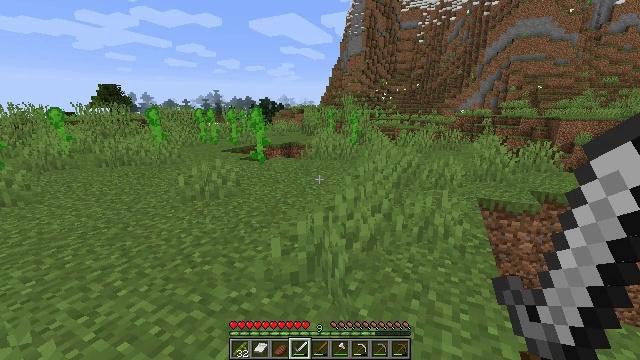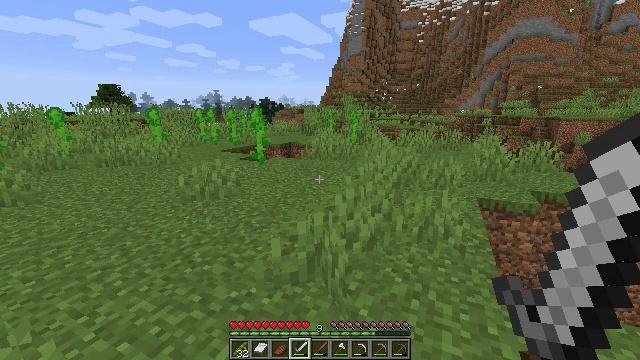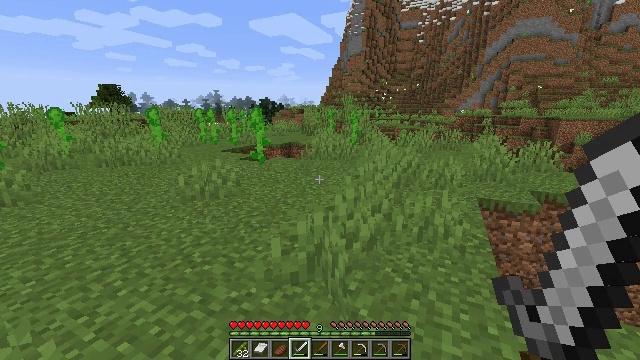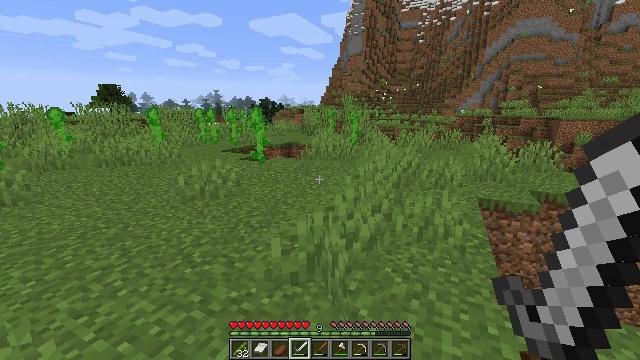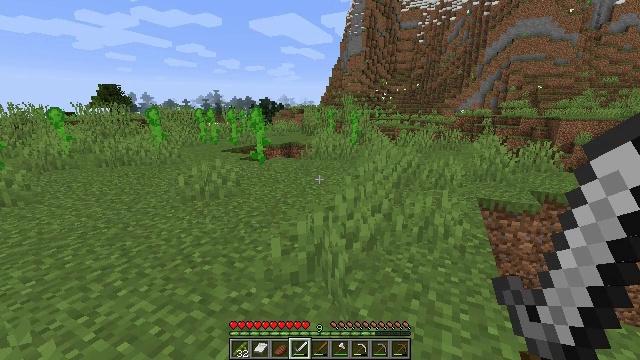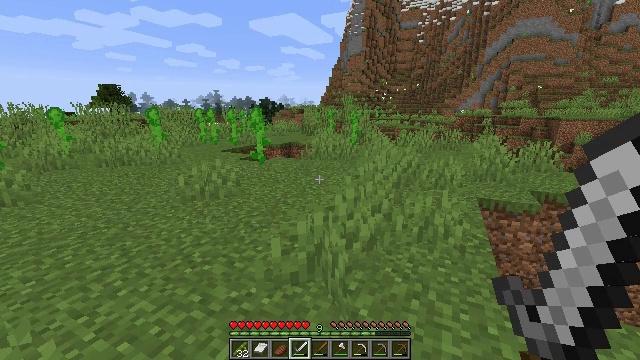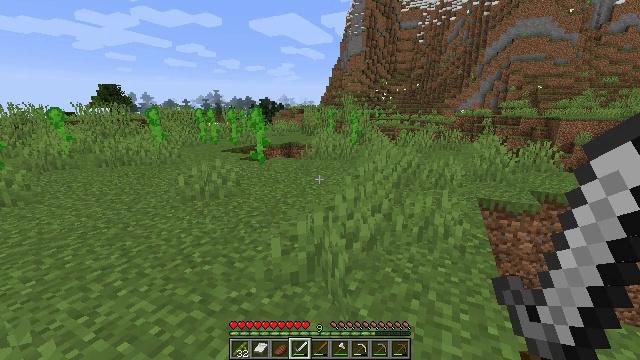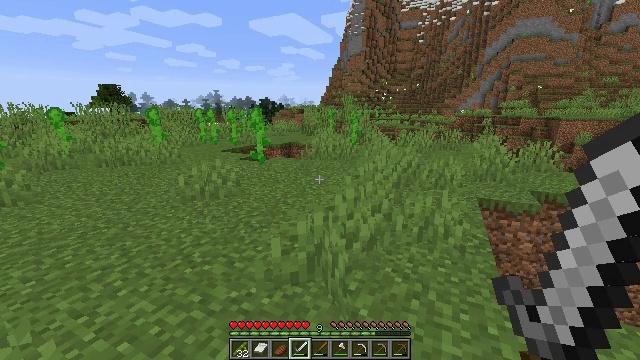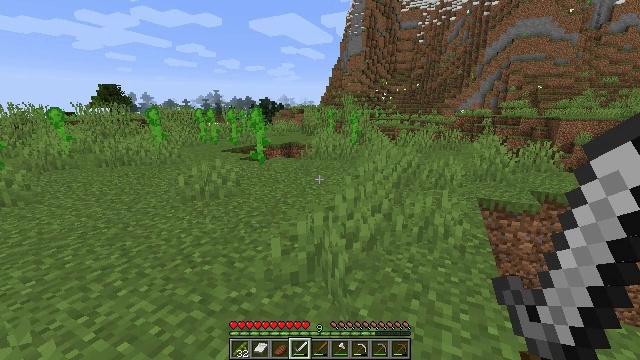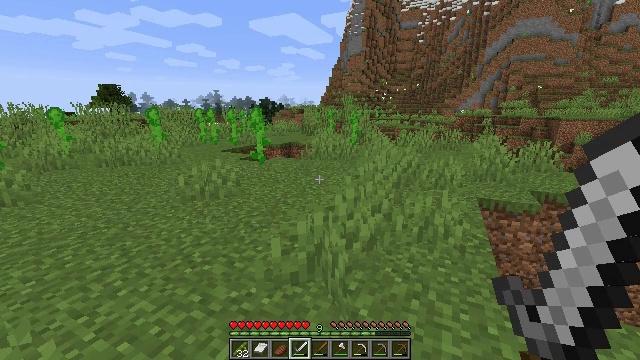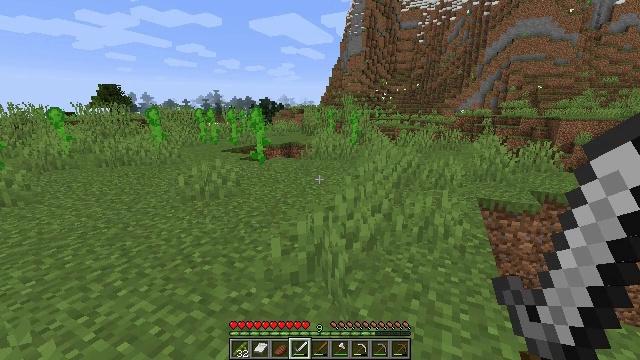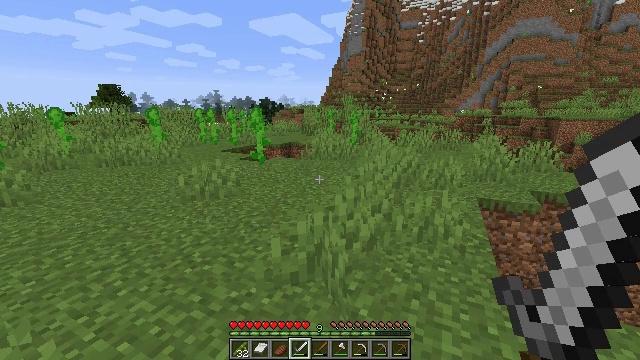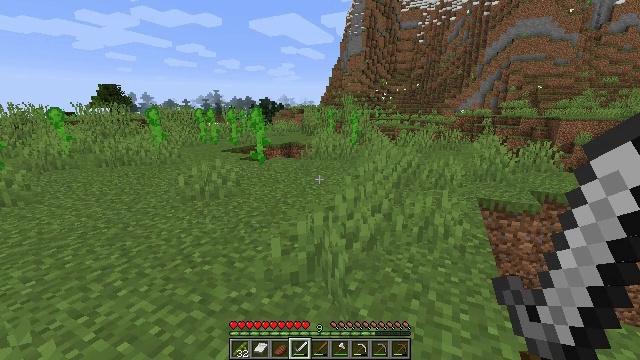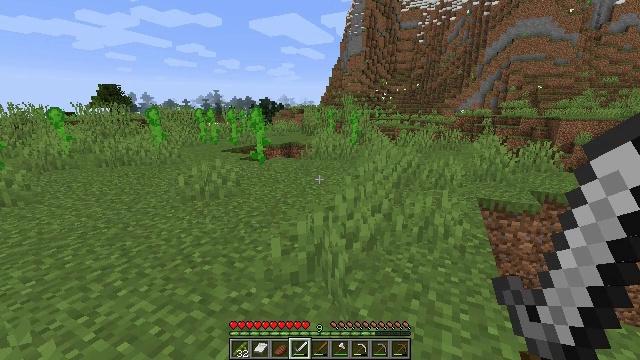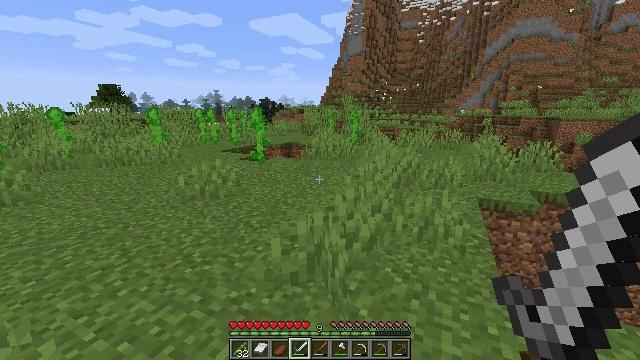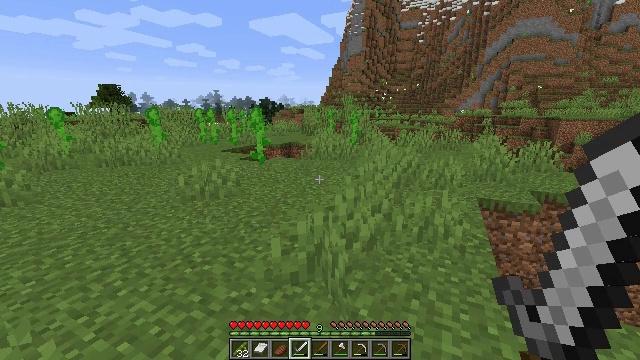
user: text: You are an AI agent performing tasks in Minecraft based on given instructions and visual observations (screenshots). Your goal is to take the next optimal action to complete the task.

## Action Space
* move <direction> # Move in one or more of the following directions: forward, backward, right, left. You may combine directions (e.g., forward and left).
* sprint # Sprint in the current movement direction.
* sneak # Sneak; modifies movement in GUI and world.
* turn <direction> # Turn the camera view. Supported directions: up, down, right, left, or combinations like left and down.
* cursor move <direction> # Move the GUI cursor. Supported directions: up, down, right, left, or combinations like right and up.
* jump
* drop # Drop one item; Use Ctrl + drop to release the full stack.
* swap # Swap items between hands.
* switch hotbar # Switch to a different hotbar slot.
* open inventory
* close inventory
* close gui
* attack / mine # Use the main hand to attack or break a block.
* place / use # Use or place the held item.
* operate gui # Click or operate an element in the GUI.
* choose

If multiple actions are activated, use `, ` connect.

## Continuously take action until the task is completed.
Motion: motion action
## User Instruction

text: Mine the sweet berry bush.
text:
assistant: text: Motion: no_op
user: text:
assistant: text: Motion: no_op
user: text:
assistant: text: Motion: no_op
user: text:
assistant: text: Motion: no_op
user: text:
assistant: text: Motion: no_op
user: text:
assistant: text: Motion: no_op
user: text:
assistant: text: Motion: no_op
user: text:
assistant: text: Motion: no_op
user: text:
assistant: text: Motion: no_op
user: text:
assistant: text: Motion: no_op
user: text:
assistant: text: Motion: no_op
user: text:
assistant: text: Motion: no_op
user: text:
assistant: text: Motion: no_op
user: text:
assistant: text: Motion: no_op
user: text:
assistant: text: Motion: no_op
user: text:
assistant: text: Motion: no_op
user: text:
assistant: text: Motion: no_op
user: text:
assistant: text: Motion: no_op
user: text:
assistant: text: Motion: no_op
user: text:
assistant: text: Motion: no_op
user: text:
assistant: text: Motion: no_op
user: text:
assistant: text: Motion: no_op
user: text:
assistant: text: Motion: no_op
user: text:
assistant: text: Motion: no_op
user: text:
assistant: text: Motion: no_op
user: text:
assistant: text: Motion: no_op
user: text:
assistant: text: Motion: no_op
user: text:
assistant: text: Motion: no_op
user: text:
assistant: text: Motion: no_op
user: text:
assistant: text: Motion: no_op